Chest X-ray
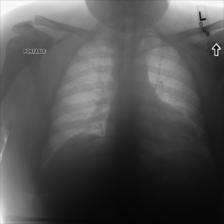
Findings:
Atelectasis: negative
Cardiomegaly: negative
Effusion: negative
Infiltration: negative
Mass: negative
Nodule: negative
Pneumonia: negative
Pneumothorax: negative
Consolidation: negative
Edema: negative
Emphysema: negative
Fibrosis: negative
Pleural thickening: negative
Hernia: negative